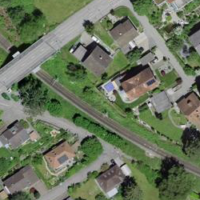
EUNIS habitat code: 54
Species observed at this site:
Lysimachia vulgaris